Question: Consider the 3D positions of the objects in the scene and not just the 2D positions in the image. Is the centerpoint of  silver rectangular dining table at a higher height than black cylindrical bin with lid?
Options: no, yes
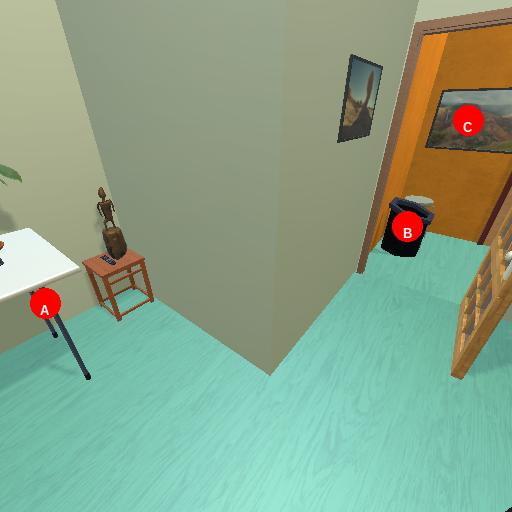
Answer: no